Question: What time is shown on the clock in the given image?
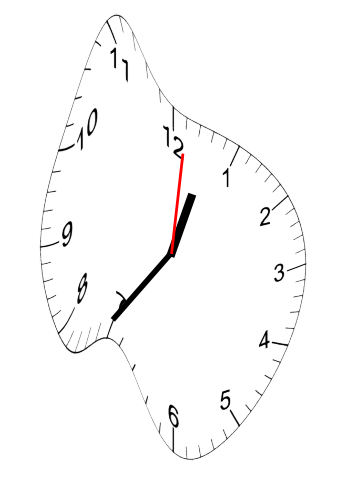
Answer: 12:36:01